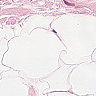
Metastatic tissue present: no